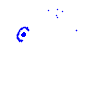
Particle: pion